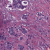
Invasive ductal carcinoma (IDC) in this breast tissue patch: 1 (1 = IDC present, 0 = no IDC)